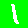
Digit: 1